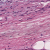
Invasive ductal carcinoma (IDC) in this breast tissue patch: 0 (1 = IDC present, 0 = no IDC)